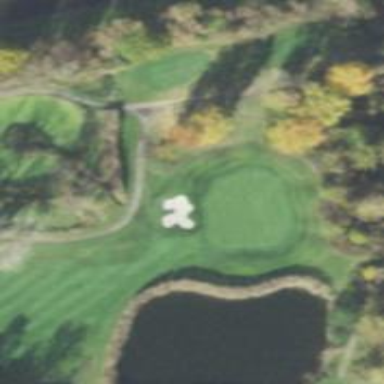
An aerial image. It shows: Path for both roads and golfers.